Question: I have a horizontal linear layout that contains textviews generated dynamically, the problem I'm experiencing is that the textviews are squeezed (see image below) if too many of them are added. How would I go about wrapping the linearlayout so that the textviews are printed on the next line?

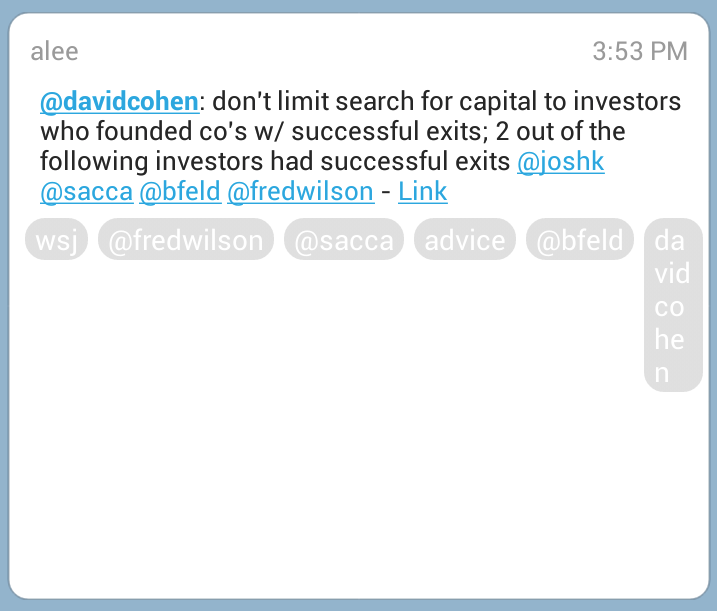
Answer: LinearLayout cant help with this. Instead you will have make your own Layout as mentioned in this <URL>